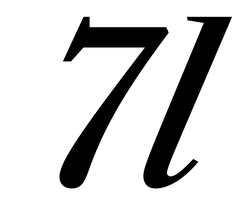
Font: LibreCaslonText-Italic_Medium_Italic